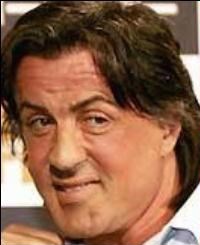
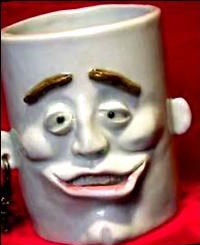
Blend attribute: Grimace
Blending difficulty: Low
Creative potential: Medium